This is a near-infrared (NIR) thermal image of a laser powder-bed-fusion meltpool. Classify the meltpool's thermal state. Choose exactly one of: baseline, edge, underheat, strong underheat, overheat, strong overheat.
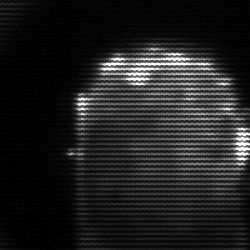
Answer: baseline